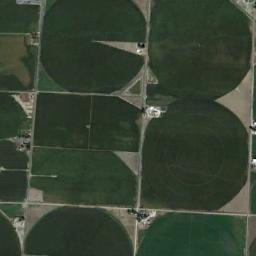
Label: circular_farmland